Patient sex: M
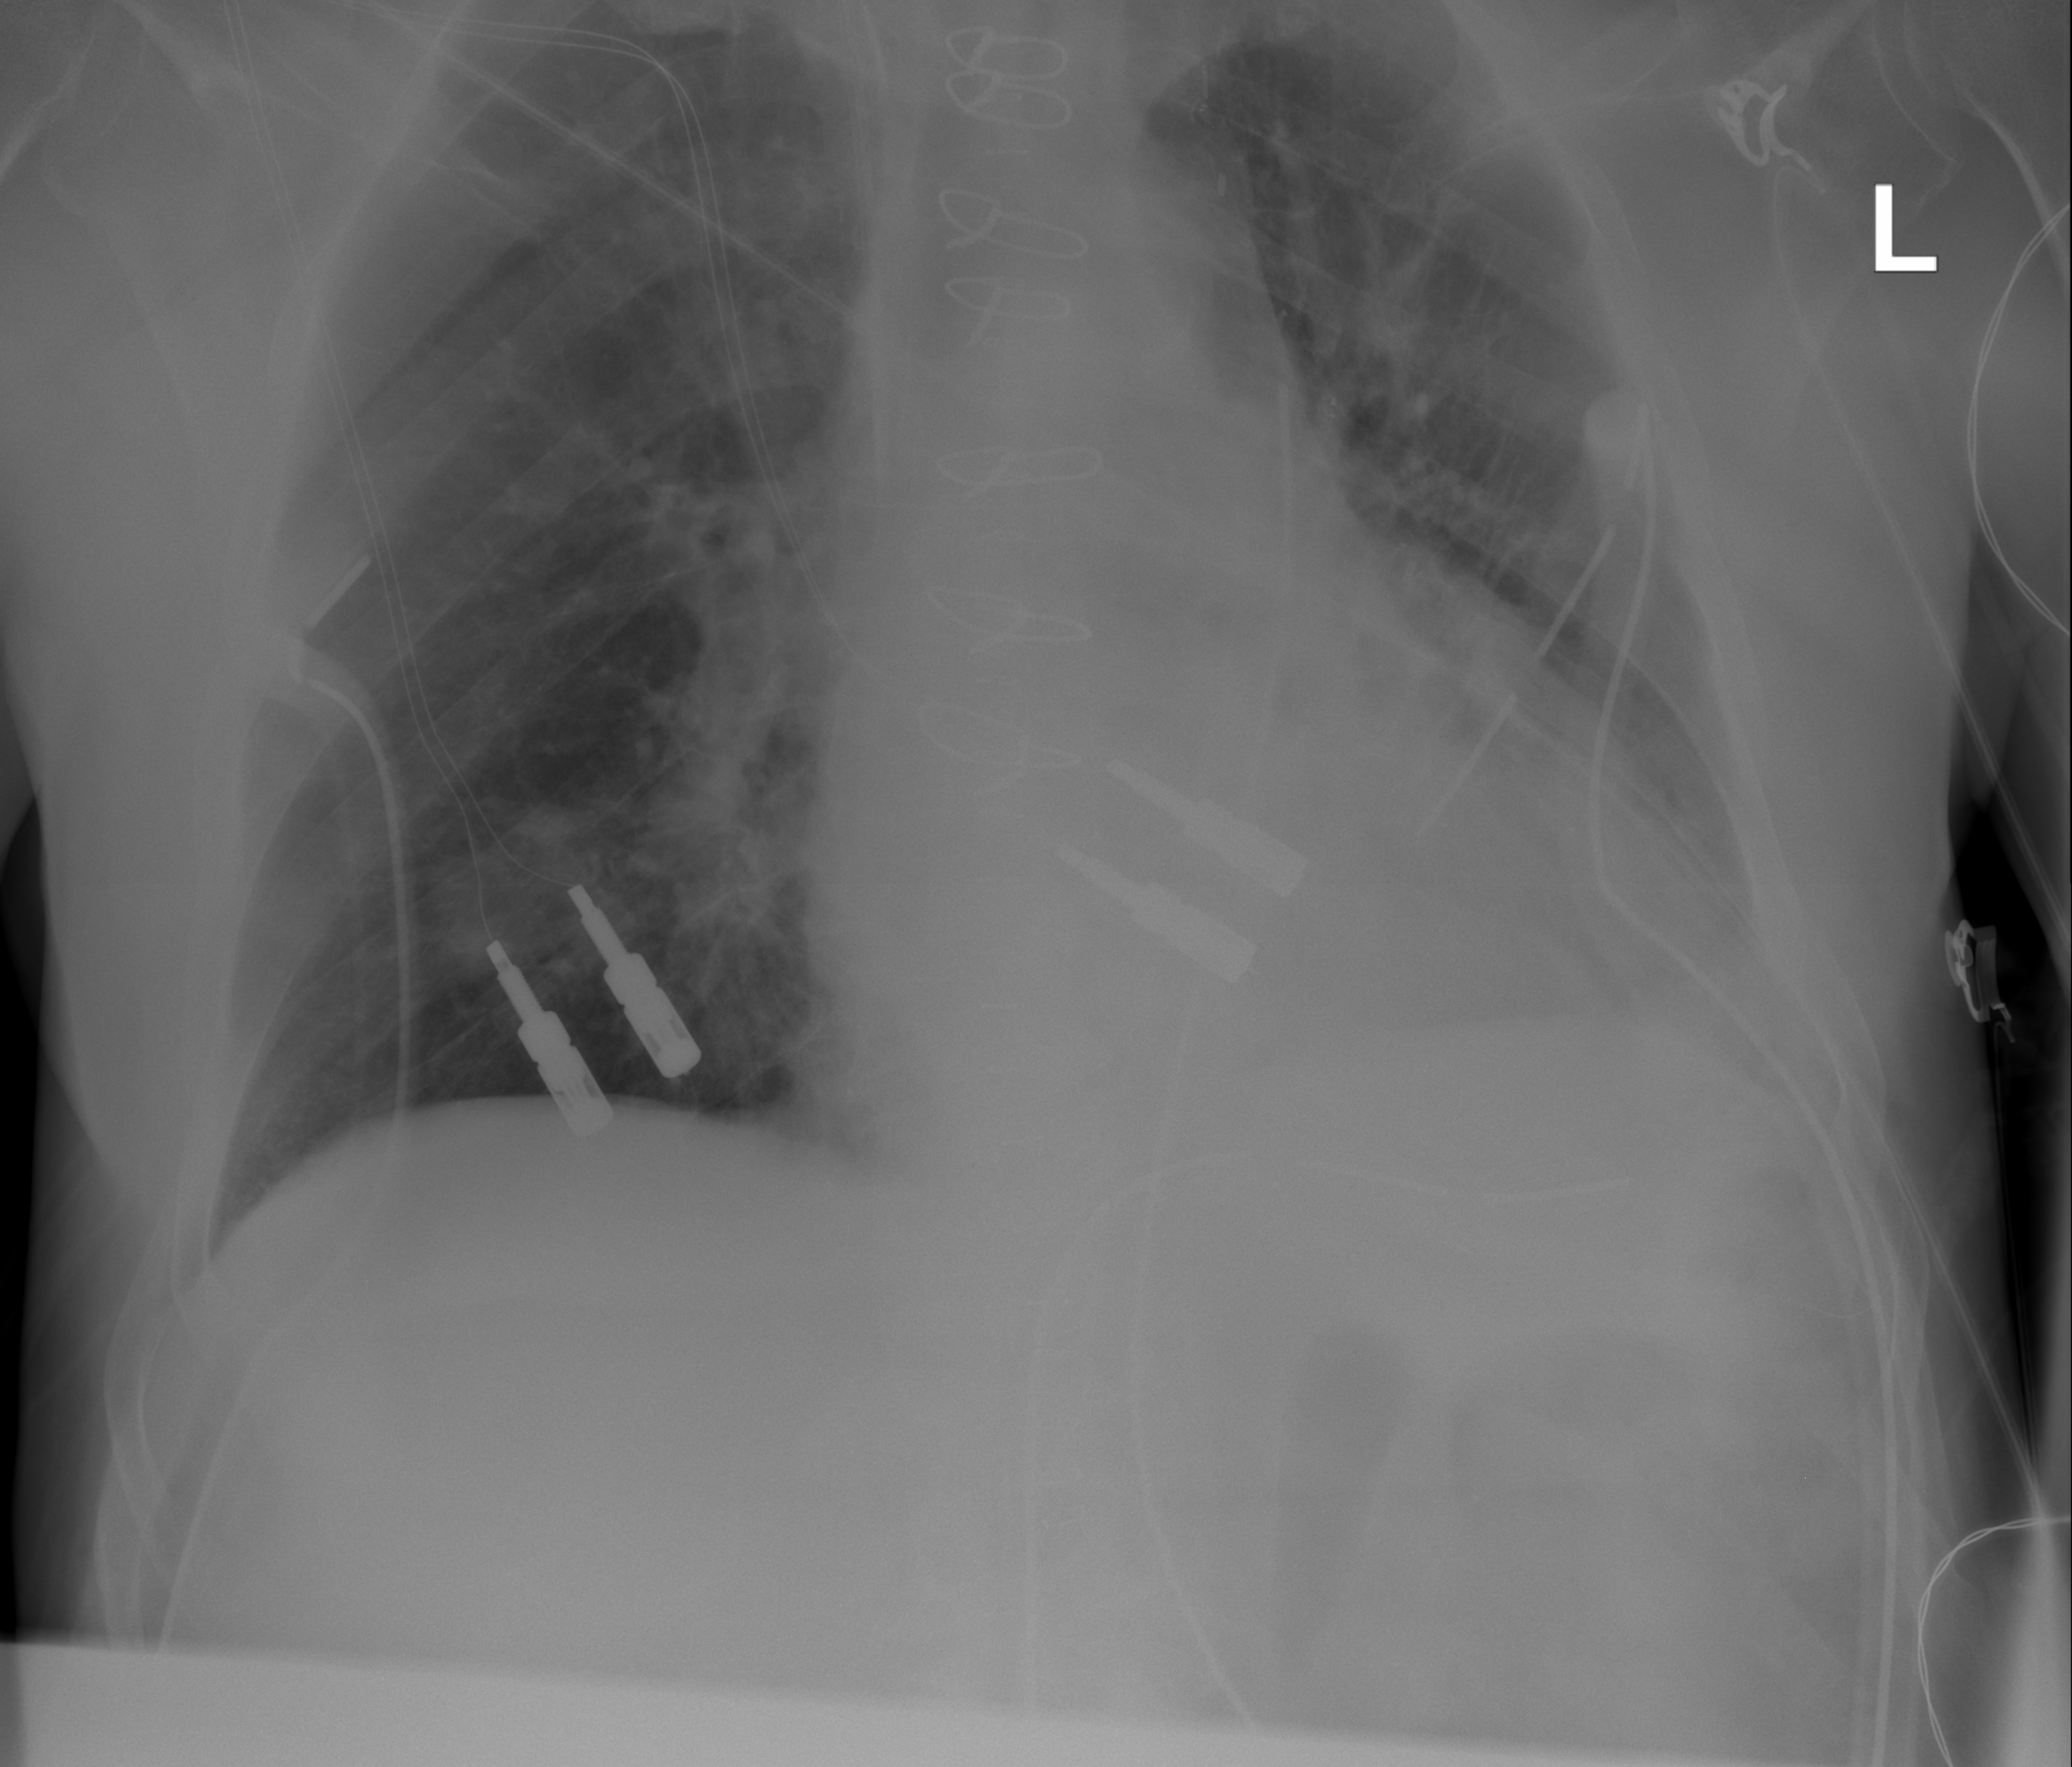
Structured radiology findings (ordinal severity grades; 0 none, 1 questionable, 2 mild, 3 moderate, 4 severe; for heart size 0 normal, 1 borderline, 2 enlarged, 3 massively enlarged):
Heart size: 1
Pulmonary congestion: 0
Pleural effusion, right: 0
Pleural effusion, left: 2
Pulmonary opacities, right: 2
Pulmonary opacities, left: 0
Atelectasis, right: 0
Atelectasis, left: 2